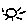
Label: sun